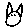
Label: cat